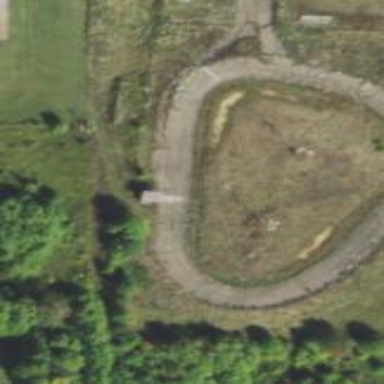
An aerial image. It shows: Karting raceway.